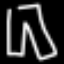
Label: pants